Brain MRI, t1w sequence, axial 2D slice.
Patient: age 25, sex F, weight 78 kg, height 1.78 m
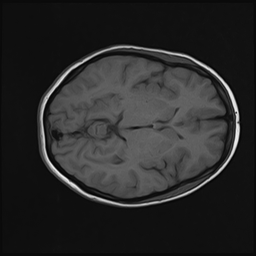